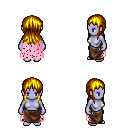
a pixel art fantasy rpg character, female body template, dark elf, purple skin, pink tattered cape, robe skirt, blonde unkempt hairstyle, four views (front, back, left, right), 2x2 character sprite sheet, small pixel art, hard edges, no anti-aliasing